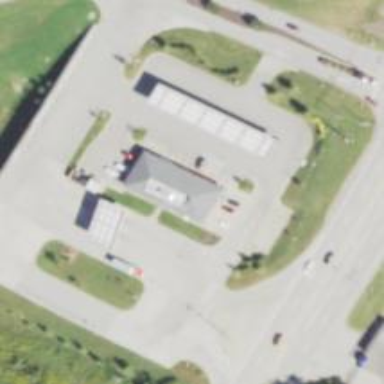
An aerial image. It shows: Convenience shop.